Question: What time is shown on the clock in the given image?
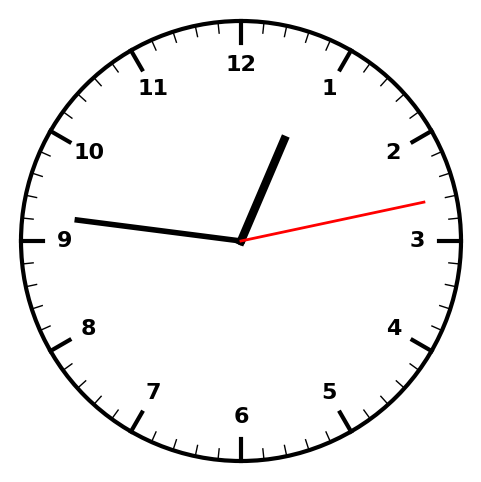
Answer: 12:46:13